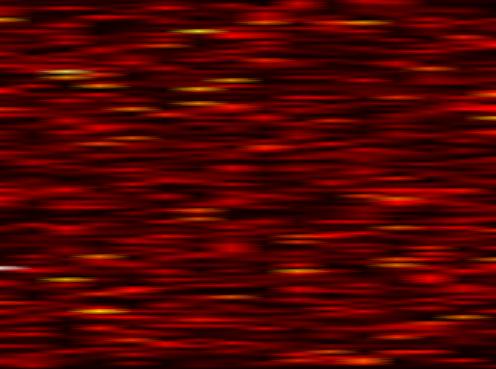
Label: OFDM